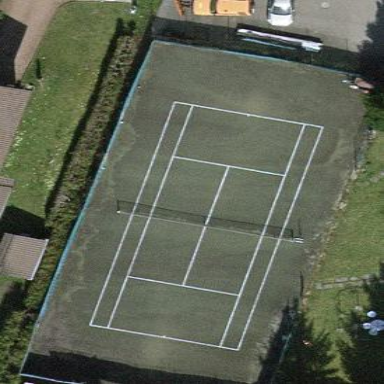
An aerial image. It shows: Tennis court in leisure pitch.